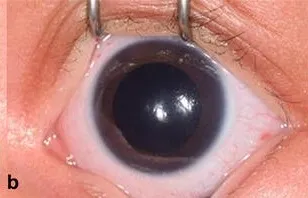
Clinical features of incontinentia pigmenti. With a normal appearing left eye.
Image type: ophthalmic_imaging (slit_lamp_photograph)